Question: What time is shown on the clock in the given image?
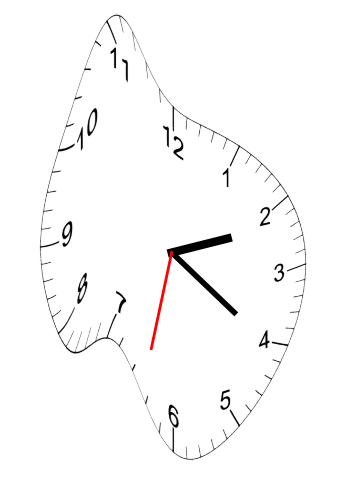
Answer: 02:20:32